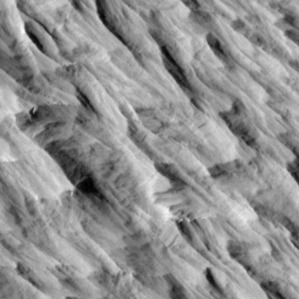
Label: non_frost